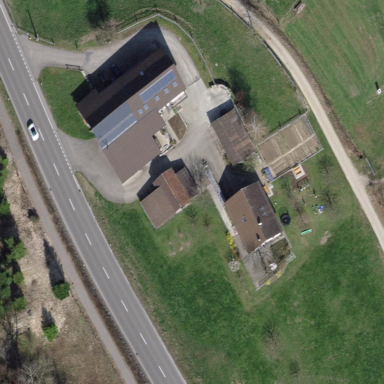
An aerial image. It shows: Farmyard area.